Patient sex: M
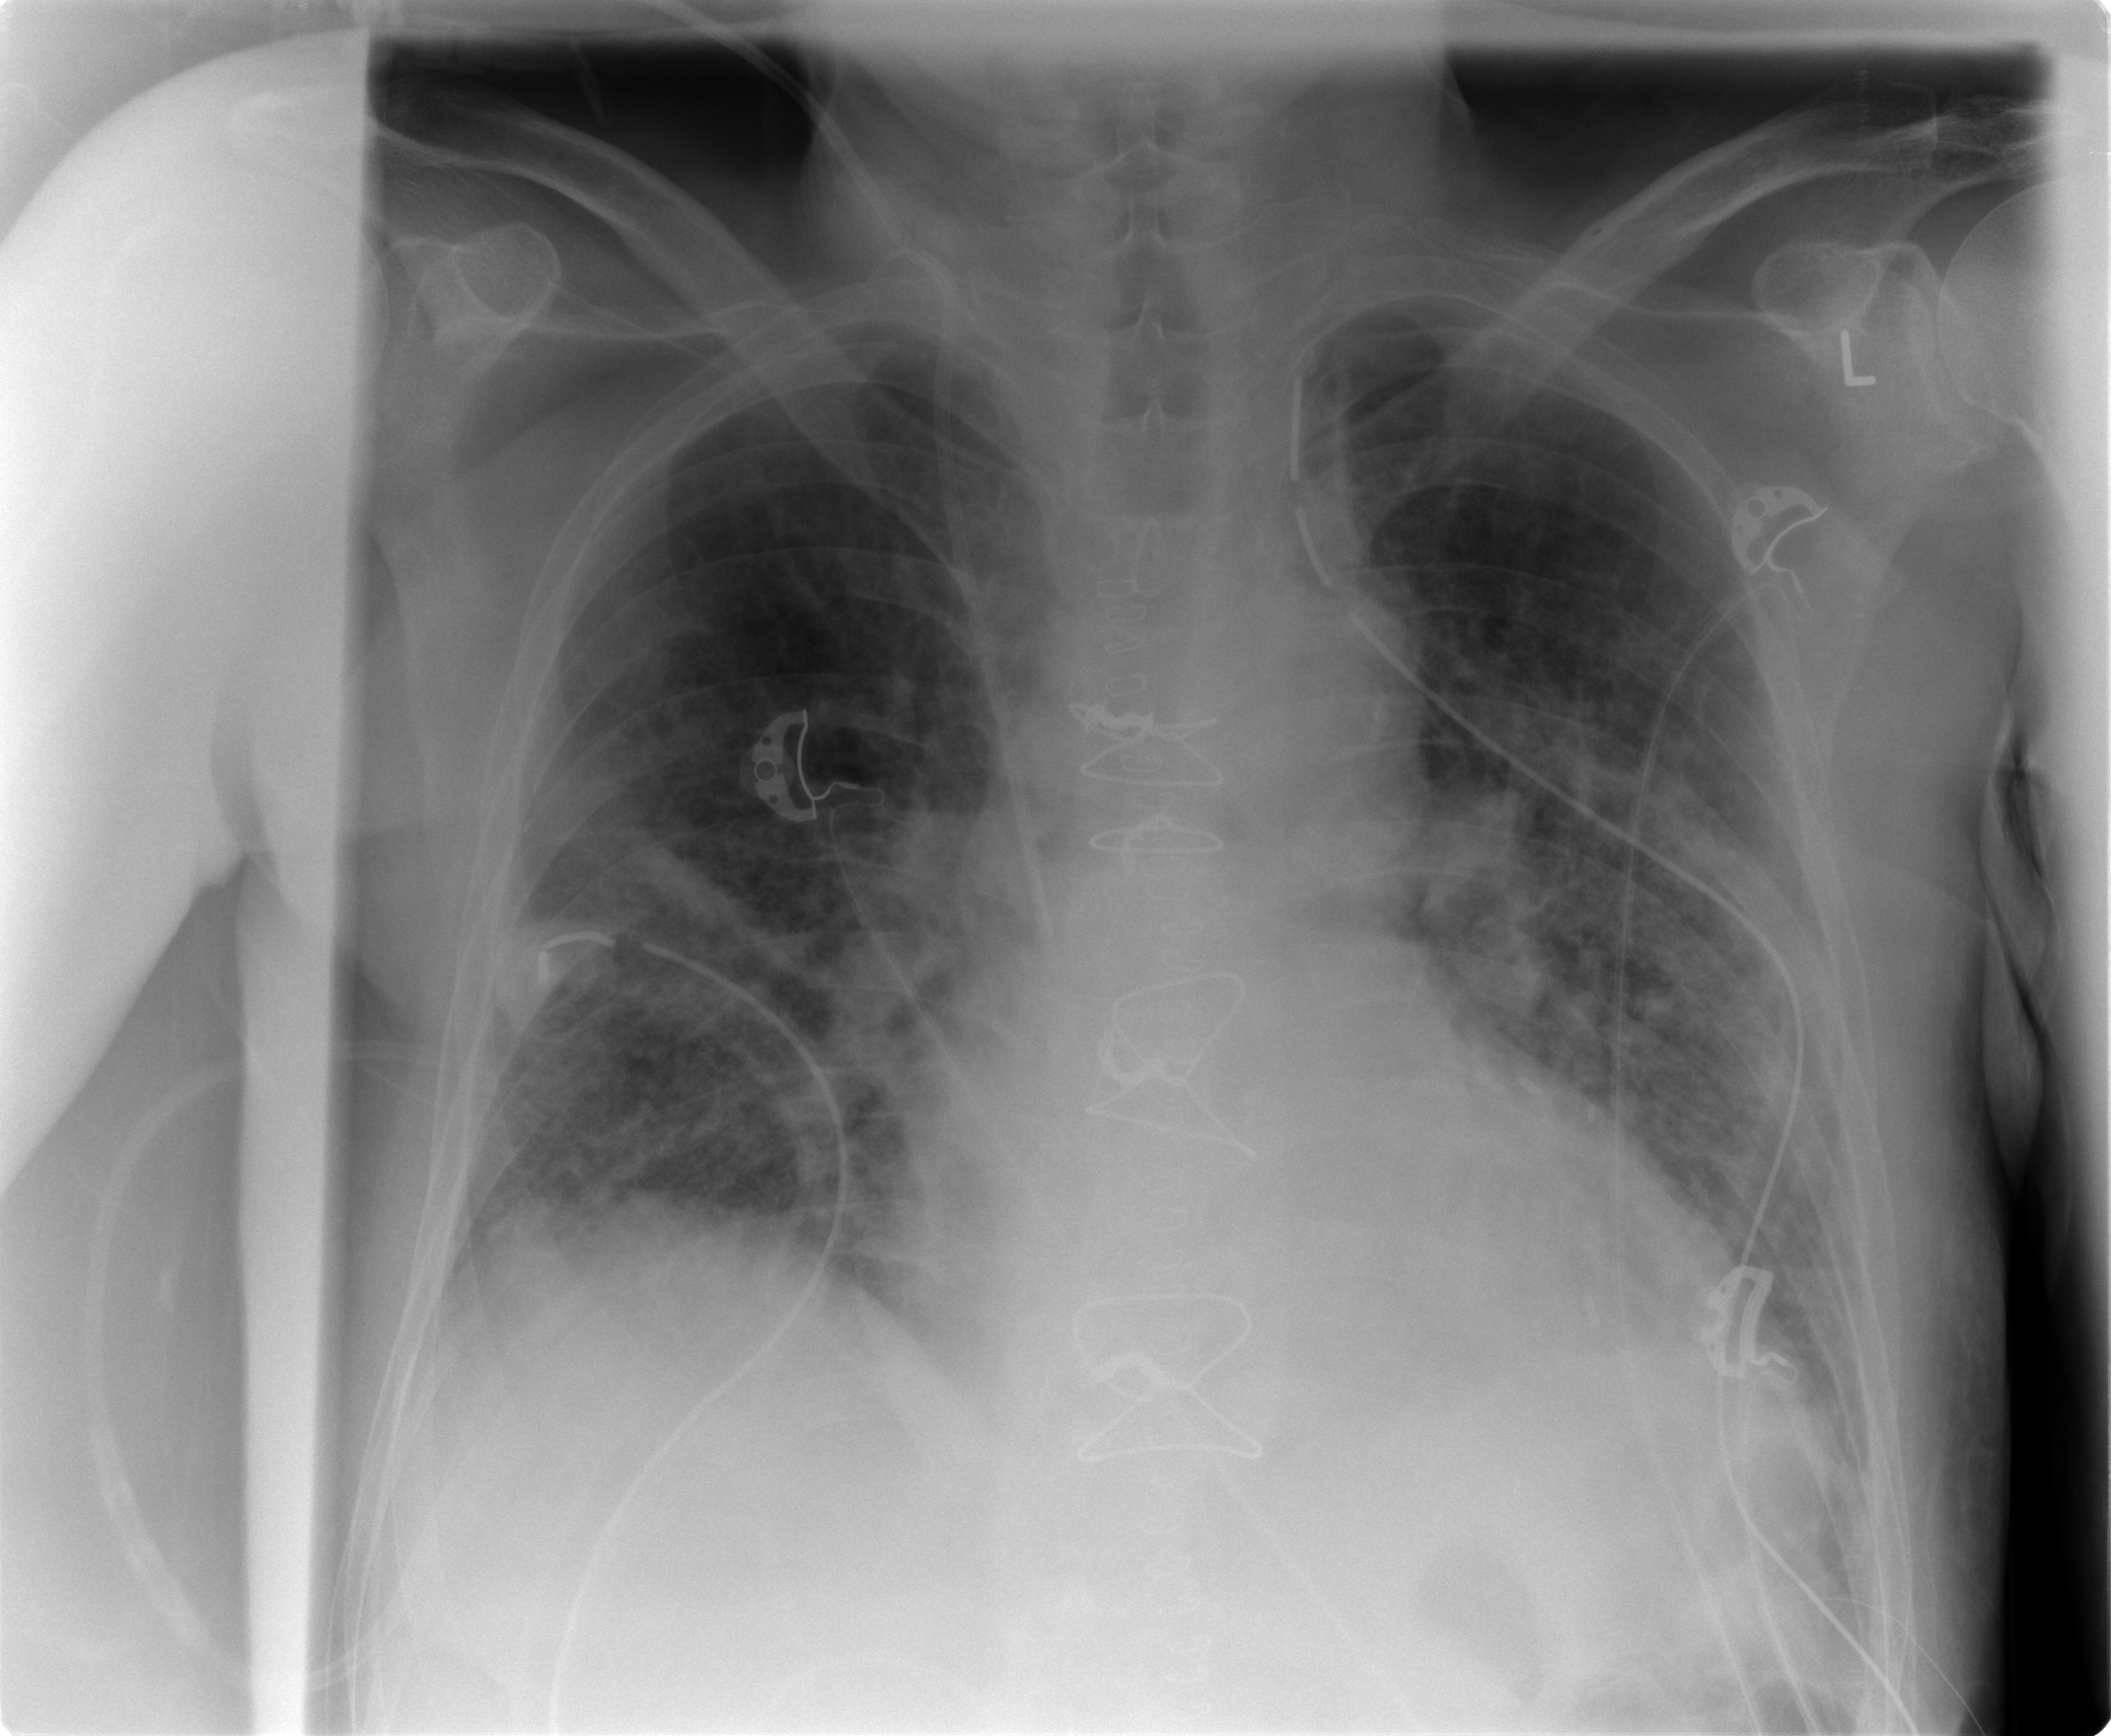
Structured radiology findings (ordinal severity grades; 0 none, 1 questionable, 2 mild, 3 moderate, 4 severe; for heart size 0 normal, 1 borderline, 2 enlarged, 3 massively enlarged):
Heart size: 2
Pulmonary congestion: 2
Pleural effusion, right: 0
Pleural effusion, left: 1
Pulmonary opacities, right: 2
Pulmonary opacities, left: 2
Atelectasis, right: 2
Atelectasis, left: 2